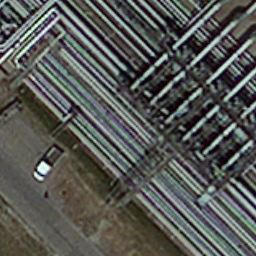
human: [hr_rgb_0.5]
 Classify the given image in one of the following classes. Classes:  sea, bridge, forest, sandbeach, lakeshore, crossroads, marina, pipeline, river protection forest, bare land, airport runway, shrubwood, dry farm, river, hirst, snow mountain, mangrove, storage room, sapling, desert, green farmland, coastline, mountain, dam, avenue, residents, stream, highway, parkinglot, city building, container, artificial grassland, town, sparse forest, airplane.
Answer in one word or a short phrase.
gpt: pipeline